Question: I want to save 'directory root' value of file to 'database'.
ex:
I have file with directory 'c:\xampp\htdocs\myproject\app\views\index.php' , but i just want get 'myproject\app\views\index.php'.
I want to get value from the input type file, is it possible ?
This is how proccess I want to build, but the value not like I want.

i want when user click choose file in '<input type='file' />', i want default directory open in "myproject" . it's not about uploading file, i just want make validation from directory root value. in some case i have 2 file with same name "index.php", but one of file located in 'myproject\view\dir1\index.php' and another one in 'myproject\view\dir2\index.php'.
so that sets it apart is the root directory.
thanks for help me.
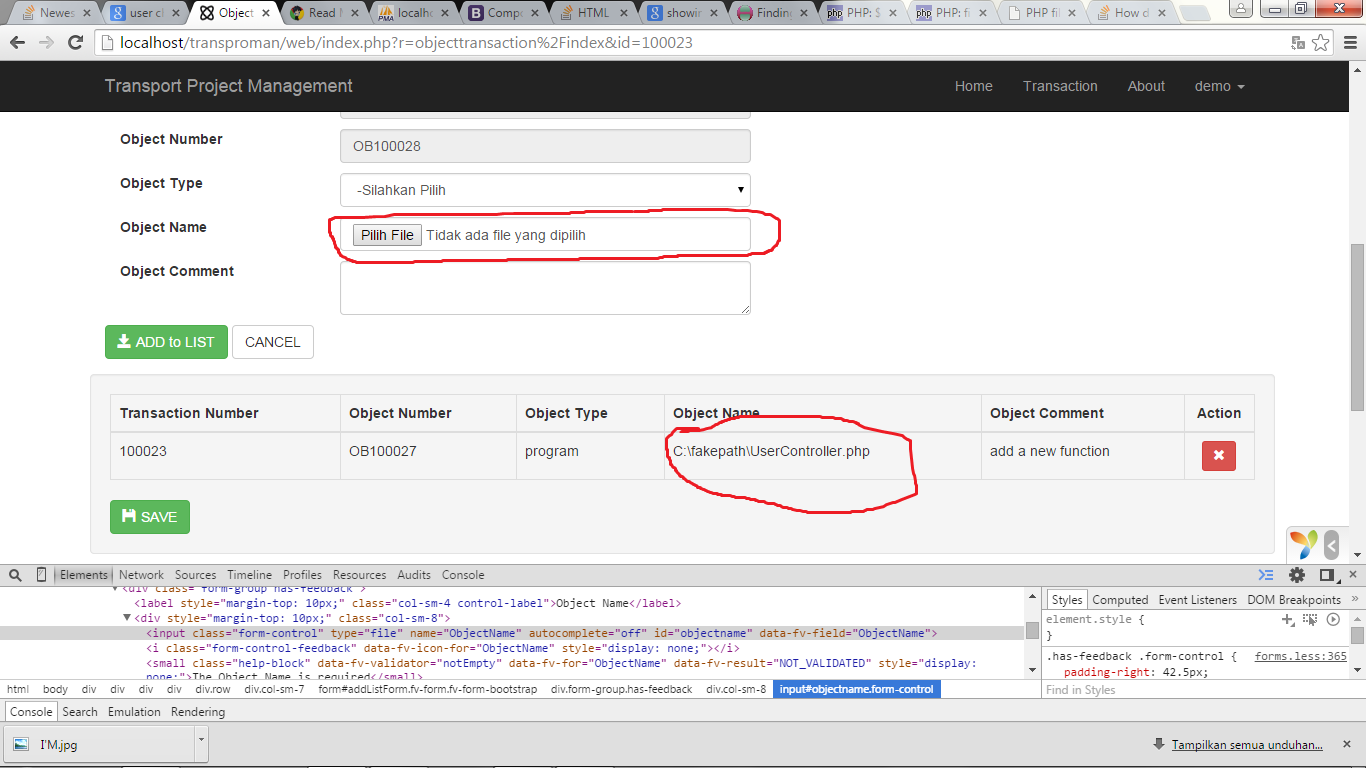
Answer: You can use the follwing:
'\Yii::$app->basePath' will give like 'D:\xampp\htdocs\advanced\backend'
'\Yii::$app->request->BaseUrl' will give like 'localhost\advanced\backend\web\'
You may store the image using '\Yii::$app->basePath' and show it using '\Yii::$app->request->BaseUrl'
Hope it helps